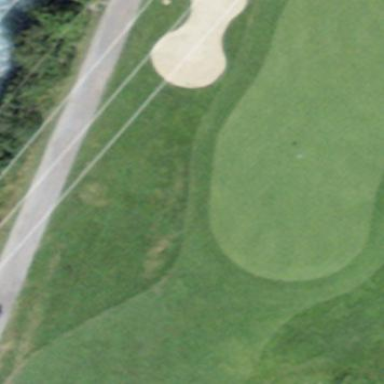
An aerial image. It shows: Scenic golf fairway.